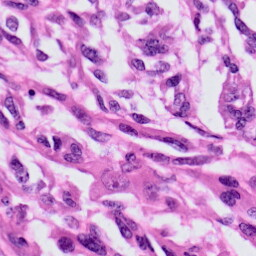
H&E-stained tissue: Skin